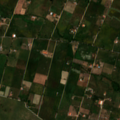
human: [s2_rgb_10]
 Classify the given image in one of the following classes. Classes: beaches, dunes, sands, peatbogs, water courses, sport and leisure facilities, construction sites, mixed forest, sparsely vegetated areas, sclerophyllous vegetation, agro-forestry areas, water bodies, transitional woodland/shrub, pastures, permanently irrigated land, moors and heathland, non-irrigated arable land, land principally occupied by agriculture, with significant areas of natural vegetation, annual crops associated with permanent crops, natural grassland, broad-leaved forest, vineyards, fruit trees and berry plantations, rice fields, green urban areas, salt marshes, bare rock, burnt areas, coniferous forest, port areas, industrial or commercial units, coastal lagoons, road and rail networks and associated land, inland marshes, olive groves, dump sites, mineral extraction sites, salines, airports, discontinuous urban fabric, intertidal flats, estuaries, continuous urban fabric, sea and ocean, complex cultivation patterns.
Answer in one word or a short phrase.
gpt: continuous urban fabric